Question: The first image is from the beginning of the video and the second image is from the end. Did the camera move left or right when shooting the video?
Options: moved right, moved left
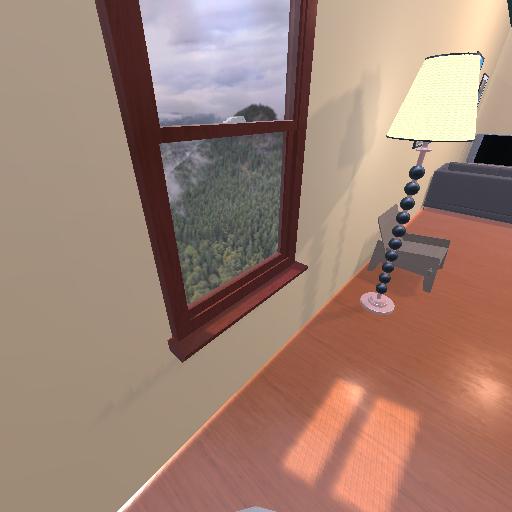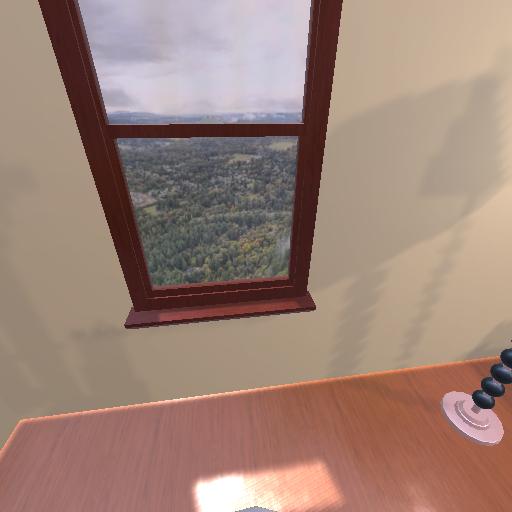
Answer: moved right